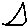
Label: triangle